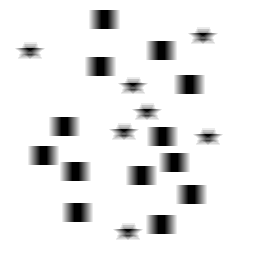
Squares: 13
Triangles: 0
Stars: 7
Total shapes: 20